Interaction volume radius: 5 \u00c5
Interaction volume height: 10 \u00c5
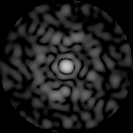
Disorder parameter: 0.8109